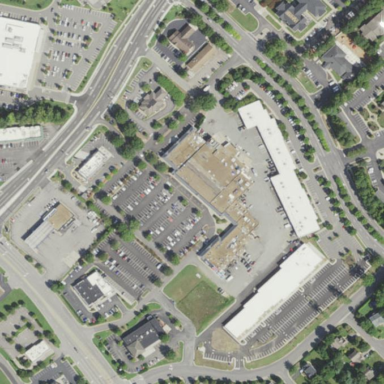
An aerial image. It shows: Retail area.